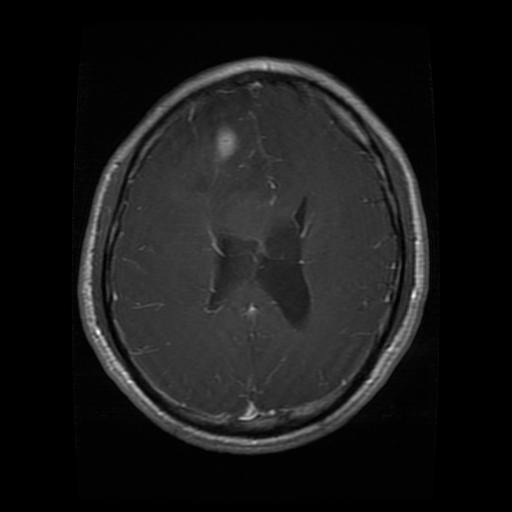
Label: glioma